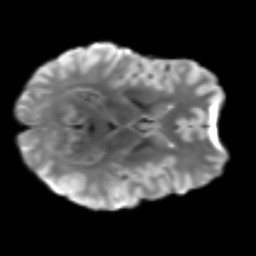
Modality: T2w
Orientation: axial
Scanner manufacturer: siemens
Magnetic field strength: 3 T
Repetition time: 3.6 s
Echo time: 0.092 s